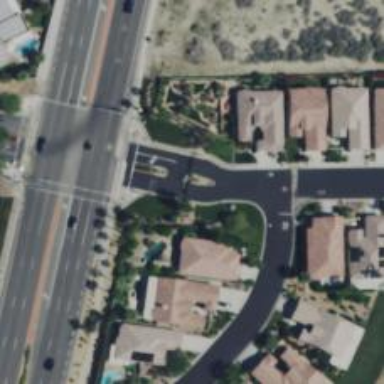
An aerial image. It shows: Residential road.